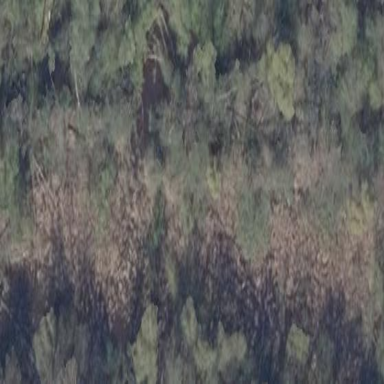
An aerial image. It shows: Swamp in wetland area.